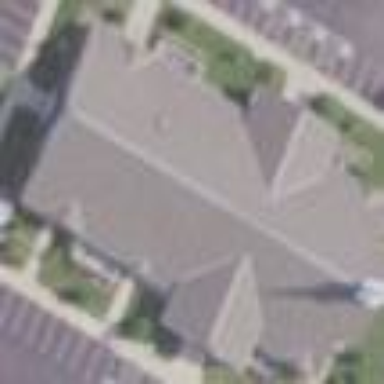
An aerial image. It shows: Beautiful church building.